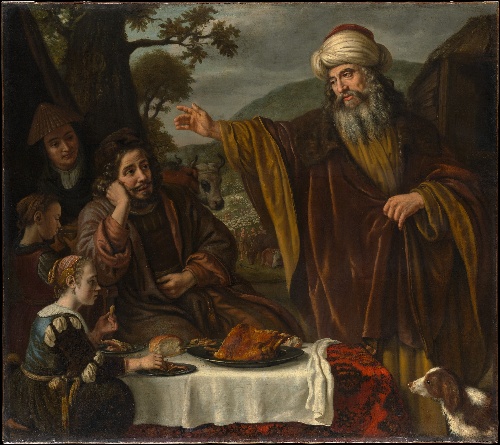
Title: Abraham's Parting from the Family of Lot
Artist: Jan Victors
Artist bio: Dutch, Amsterdam 1619–1676/77 East Indies
Date: ca. 1655–65
Object type: Painting
Classification: Paintings
Medium: Oil on canvas
Dimensions: 58 x 65 1/8 in. (147.3 x 165.4 cm)
Department: European Paintings
Credit line: Purchase, 1871
Accession year: 1871
Repository: Metropolitan Museum of Art, New York, NY
Tags: Food|Girls|Men|Women|Dogs|Abraham|Eating